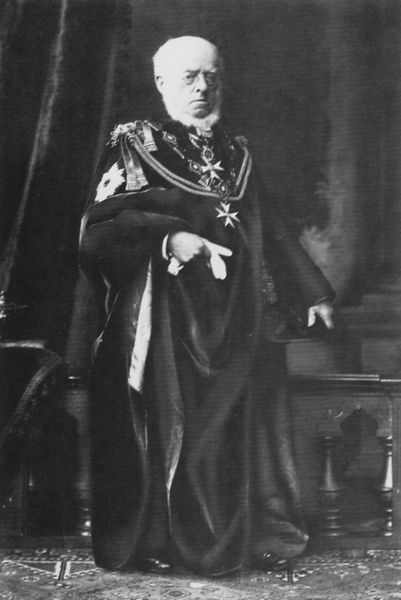
Titel: Der Maler Adolph von Menzel
Künstler: Emilie Bieber
Schlagwörter: dunkel, hand, kopf, mann, schatten, umhang, weiß, finger, handschuh, handschuhe, hell, licht, marmor, raum, schmuck, schwarz, stuhl, säule, tisch, blick, teppich, alt, bart, richter, band, falten, gesicht, hermelin, kragen, mensch, stehen, bildnis, herr, hände, portrait, porträt, vorhang, kalt, brüstung, boden, geistlicher, gewand, mantel, pose, reich, adel, decke, person, herrschaft, haltung, schuhe, kette, klein, saal, kaiser, kissen, könig, ernst, streng, glatze, grimmig, ornamente, draperie, maler, robe, tischchen, lack, geländer, menzel, kordel, foto, fotografie, photographie, kreuz, palast, stern, balustrade, schwarz weiss, künstler, militär, brille, soldat, backenbart, bismarck, abzeichen, orden, stiefel, herrscher, politiker, talar, eminenz, ballustrade, adliger, zwerg, monarch, beistelltisch, eisernes kreuz, insignien, ornat, kelidung, staat, würde, victorian, studio, balluster, baluster, schwarzu, gnom, hanf, auszeichnungen, wallend, matel, auszeichnung, blck, medaillen, werner, ganzkörperportrait, ehrungen, diplom, krangen, bundesverdienstkreuz, hanfstaengel, koto, grmmig, 19th century gentry